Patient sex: M
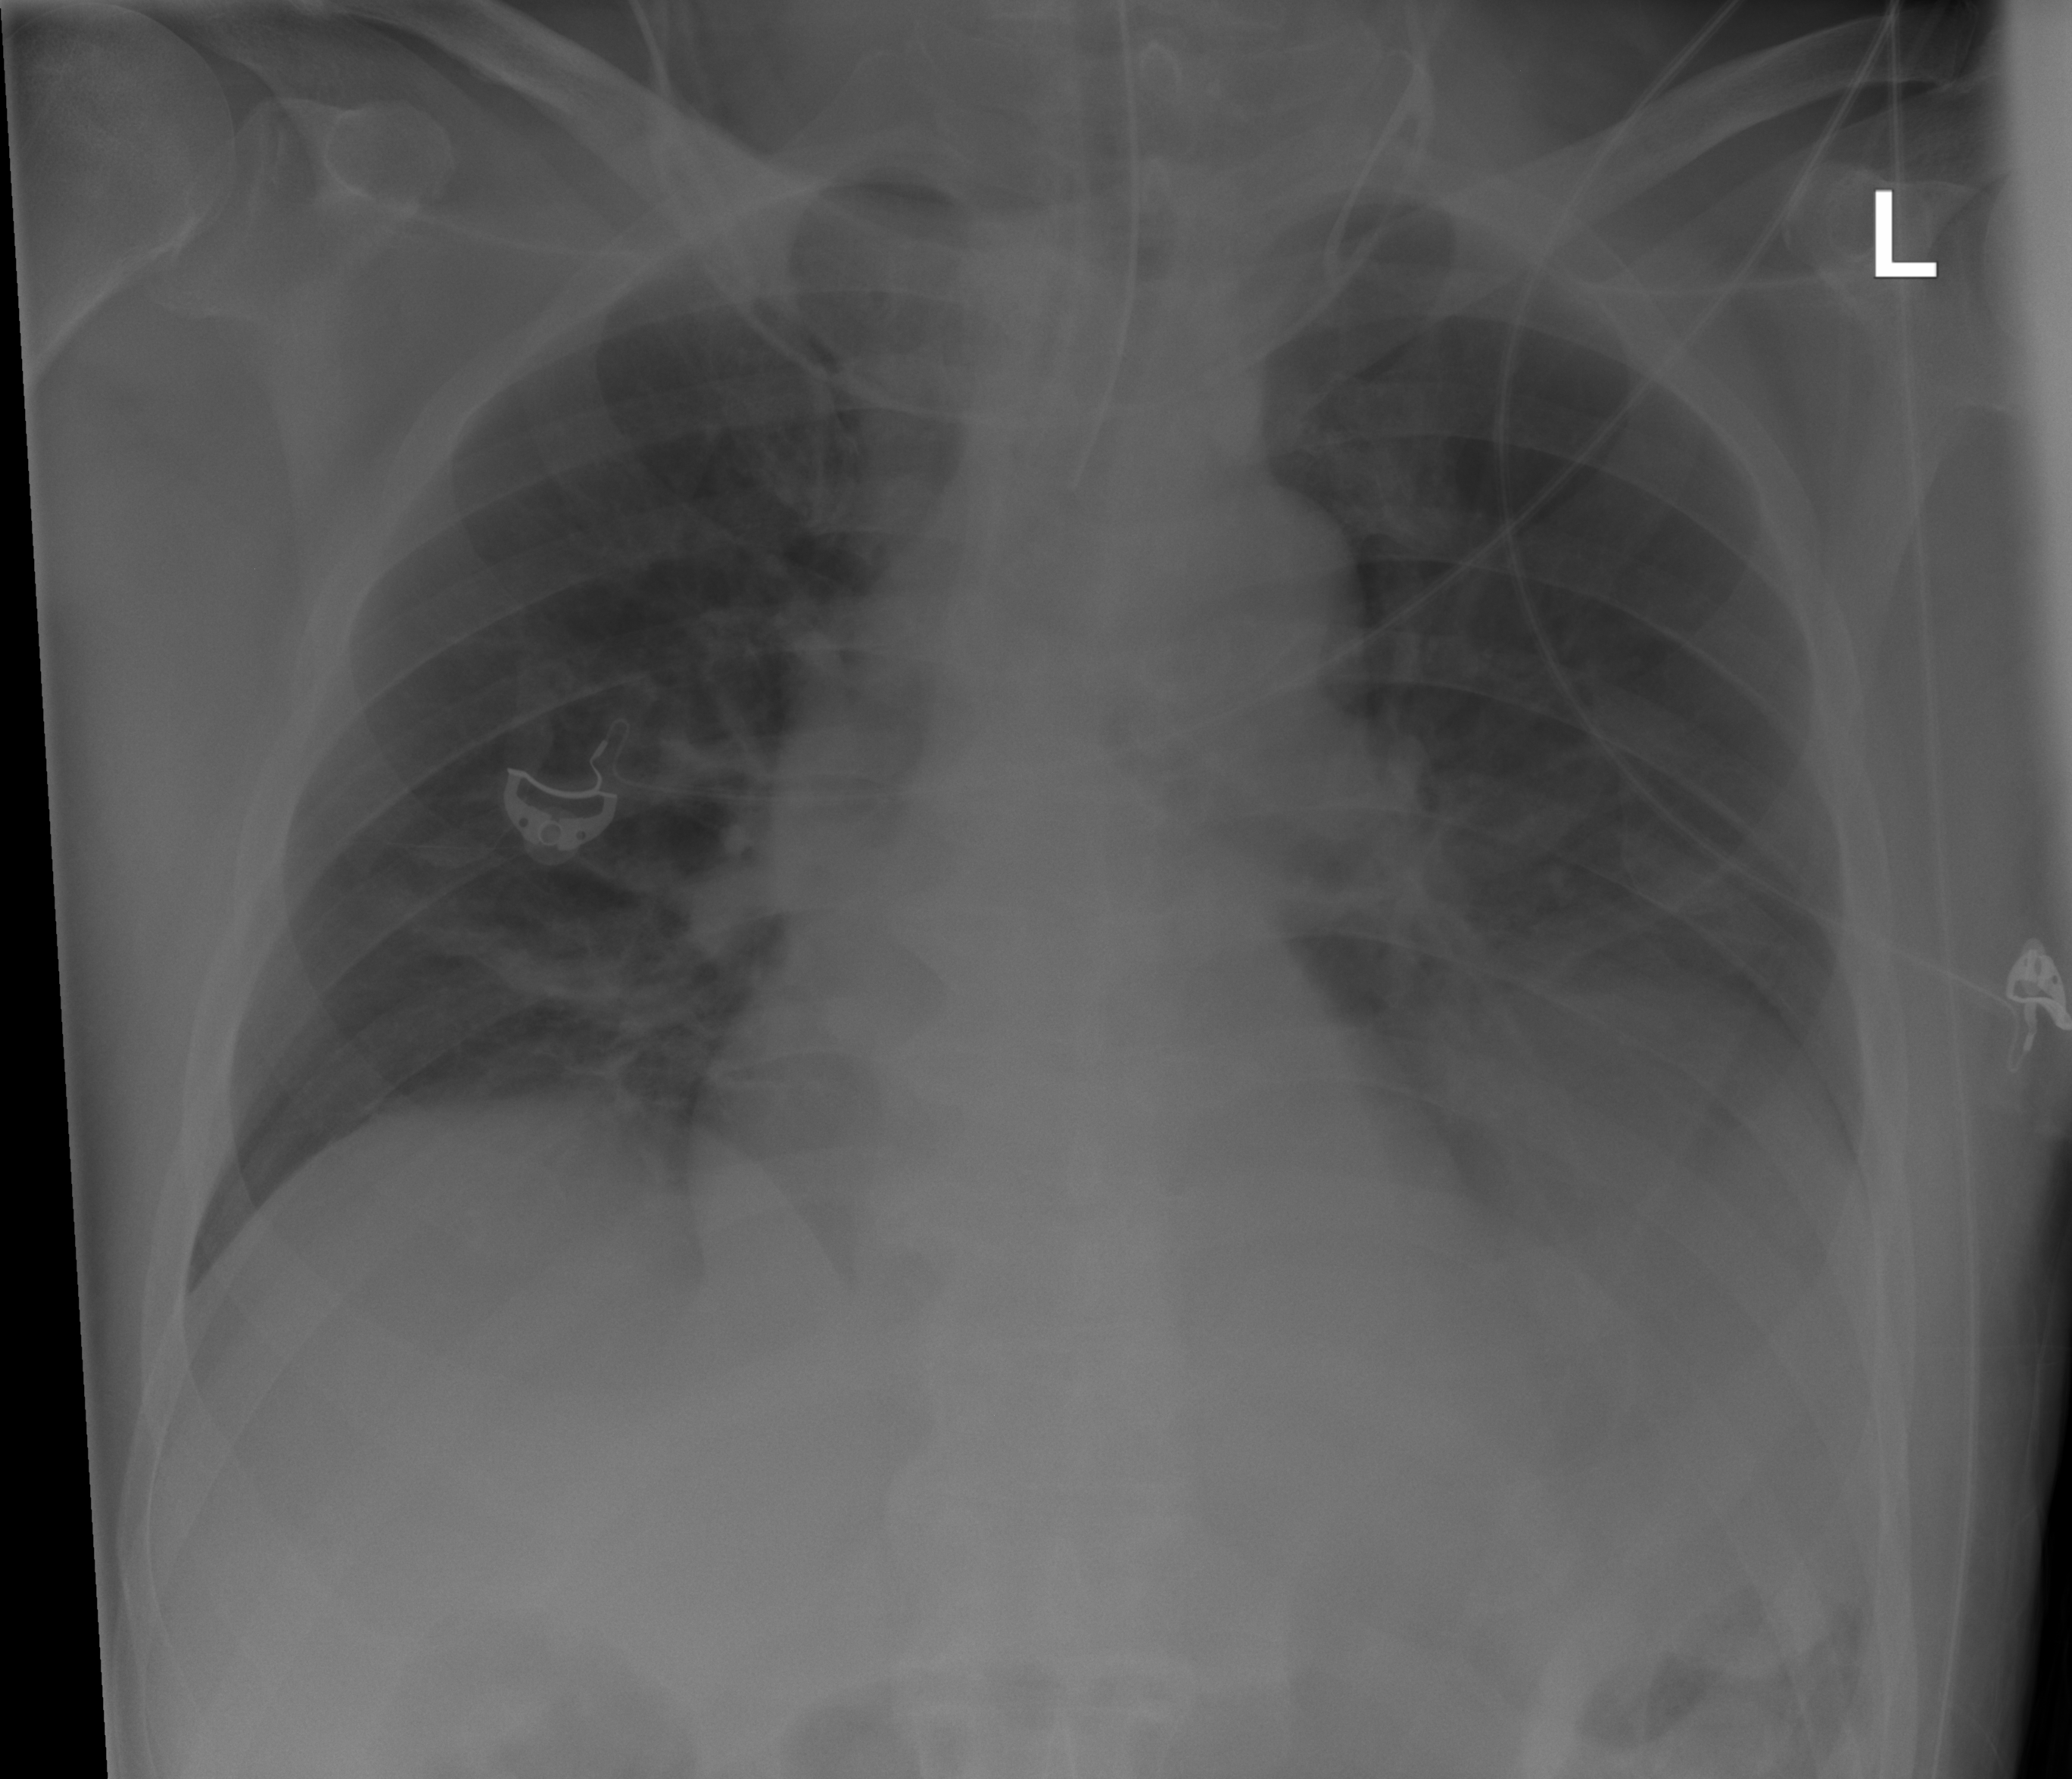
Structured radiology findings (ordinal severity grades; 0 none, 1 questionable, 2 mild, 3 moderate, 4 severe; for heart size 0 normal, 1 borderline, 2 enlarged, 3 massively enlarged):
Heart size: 0
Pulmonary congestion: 0
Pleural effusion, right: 0
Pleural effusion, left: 0
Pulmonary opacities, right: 0
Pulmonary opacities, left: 0
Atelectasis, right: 0
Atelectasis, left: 2